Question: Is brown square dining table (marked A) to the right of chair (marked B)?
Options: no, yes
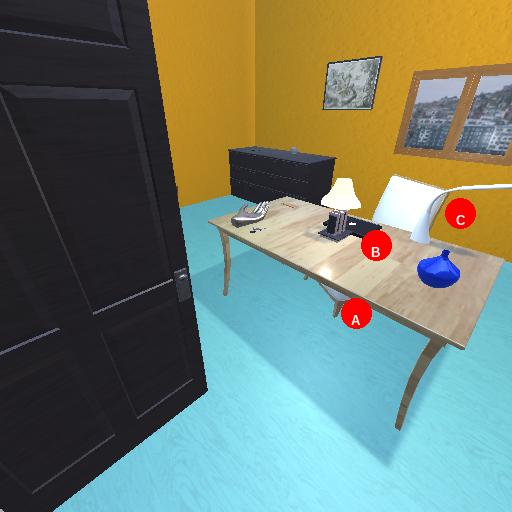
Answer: no